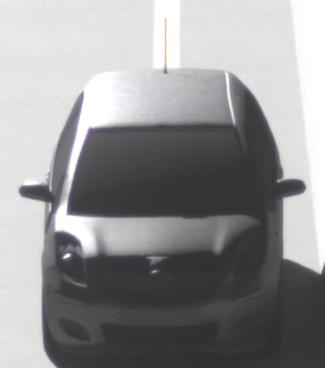
Make: Toyota
Model: Yaris 1.0
Detailed model: Yaris (XP13)
Model produced from: 2011/10
Model produced until: 2014/08
Doors: 3
Color: gray
Road condition: dry road
Daytime: morning or afternoon
Contrast: high contrast